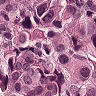
Metastatic tissue present: yes